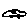
Label: car